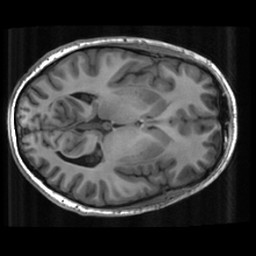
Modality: T1w
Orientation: axial
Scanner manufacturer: ge
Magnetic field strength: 3 T
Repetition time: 0.00614 s
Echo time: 0.002004 s